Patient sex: F
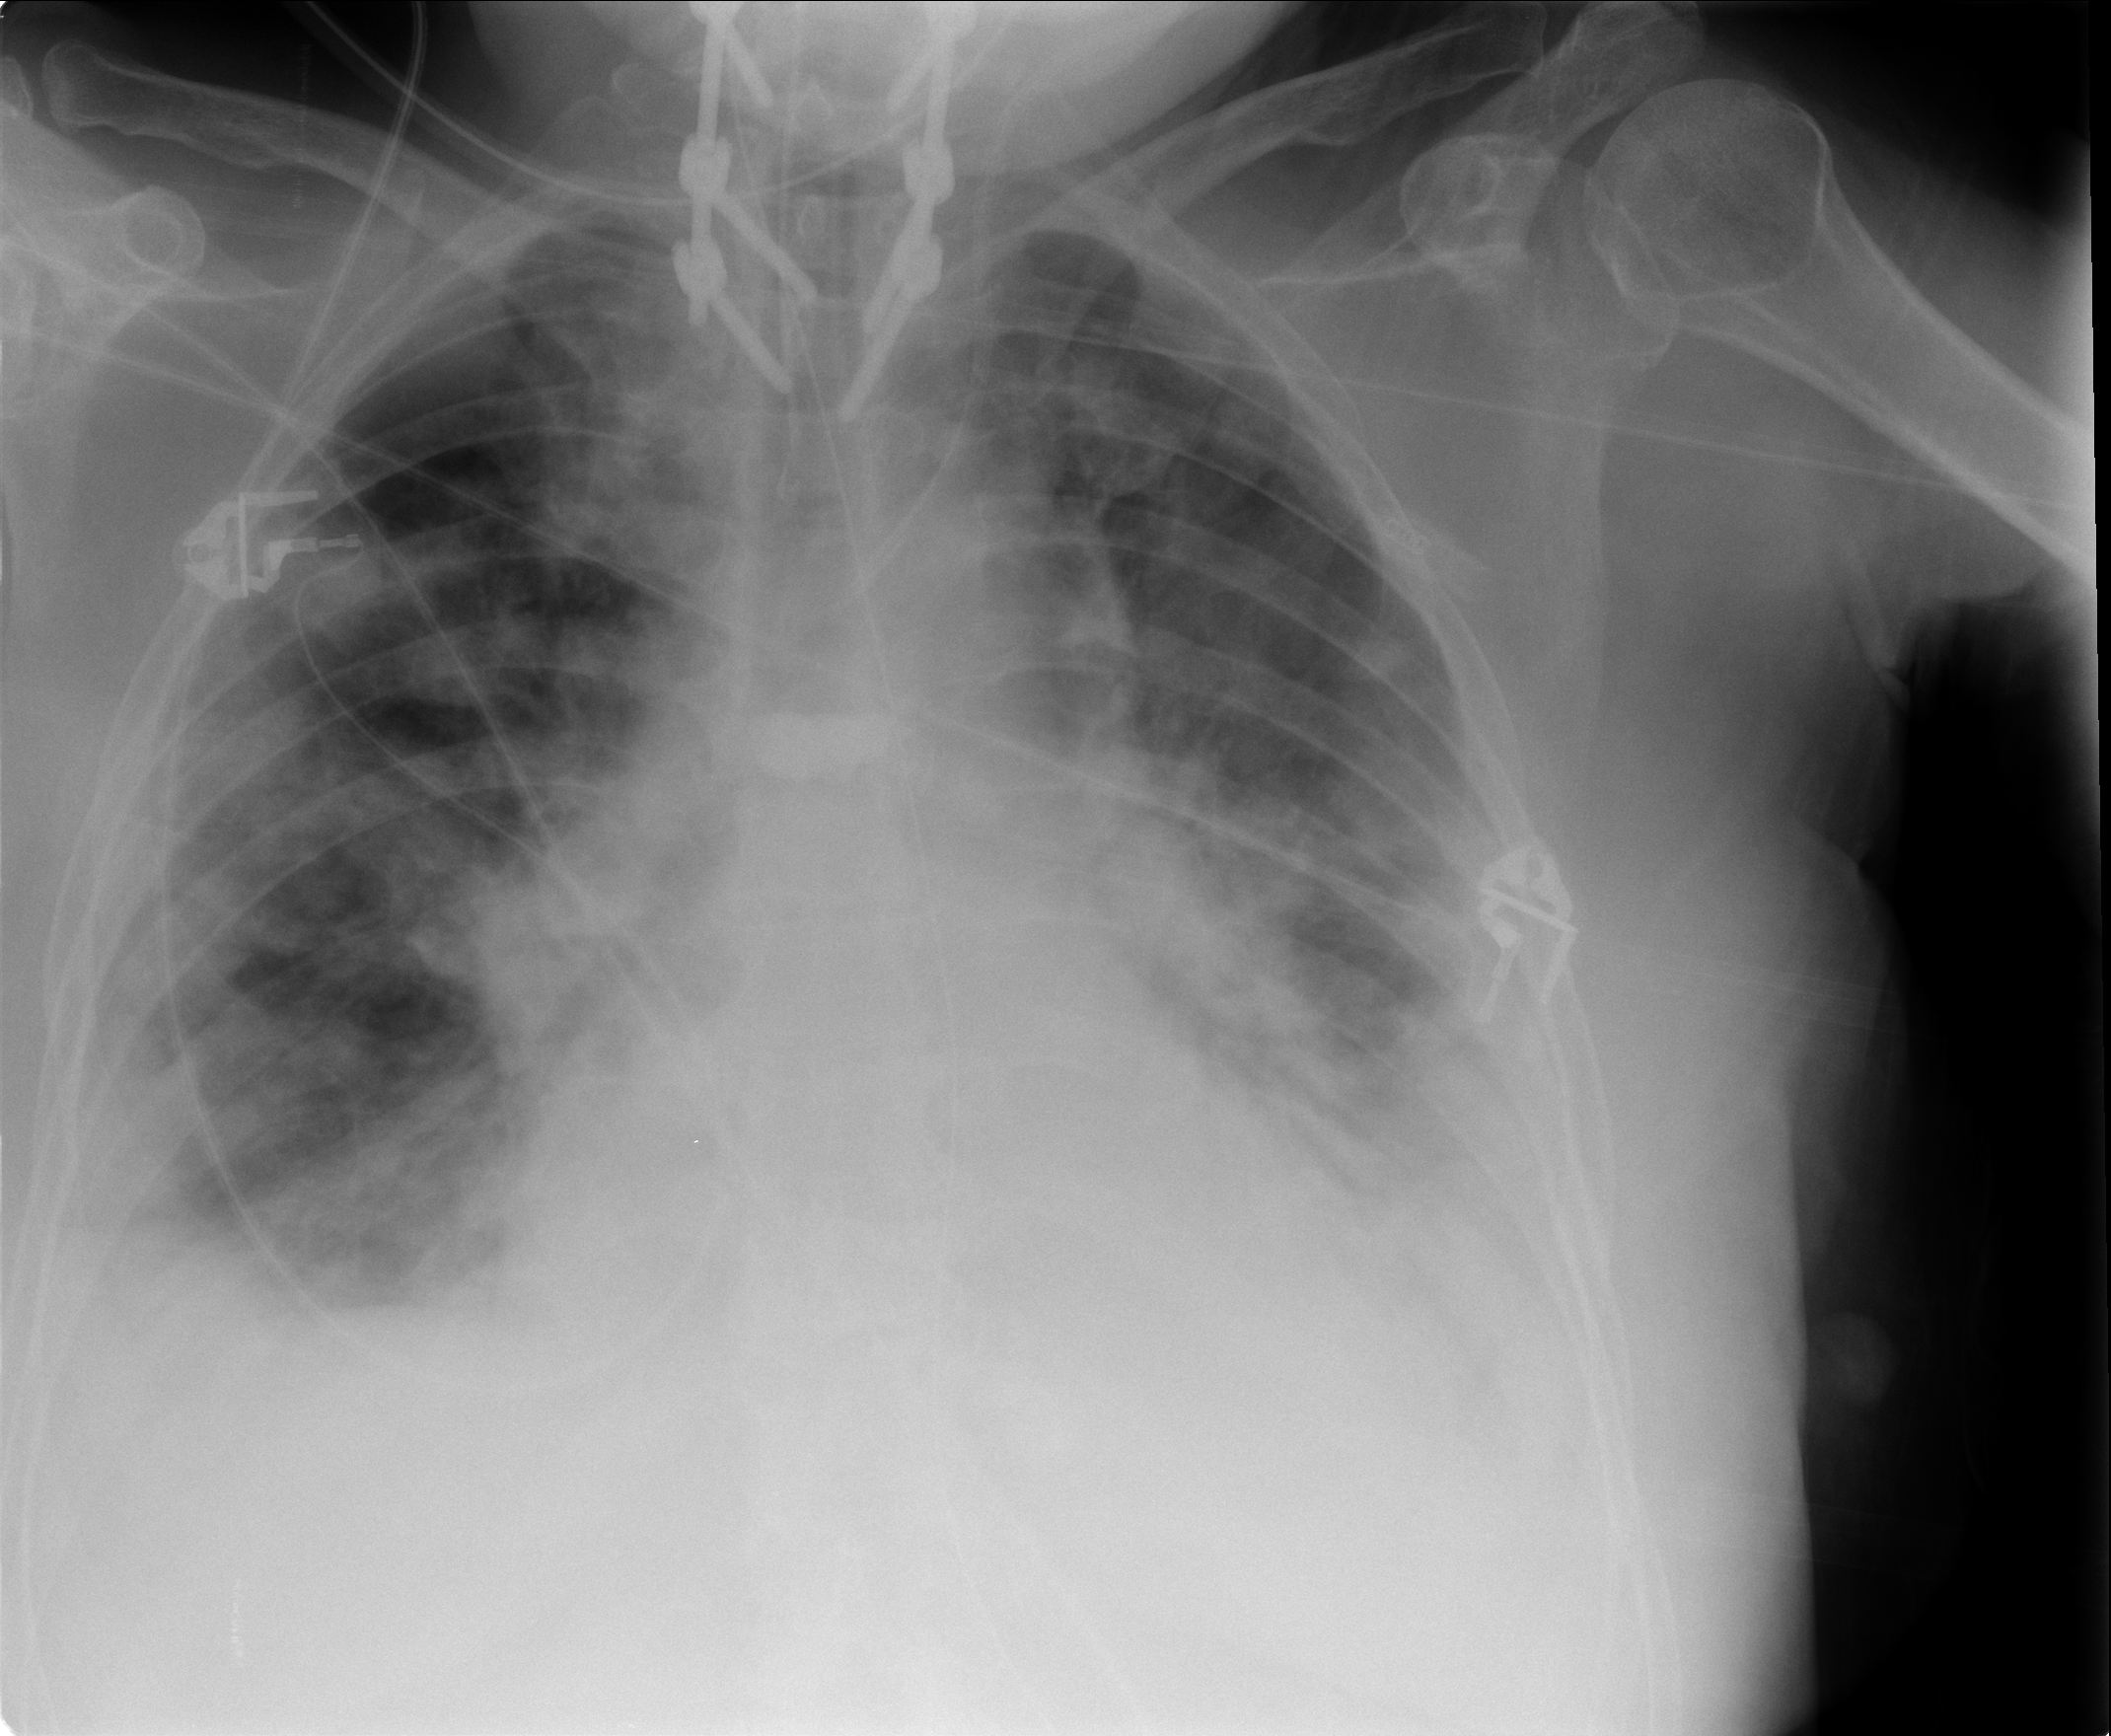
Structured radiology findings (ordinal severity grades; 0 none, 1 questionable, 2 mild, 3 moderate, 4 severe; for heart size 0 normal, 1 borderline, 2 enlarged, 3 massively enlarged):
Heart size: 1
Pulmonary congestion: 0
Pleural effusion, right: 0
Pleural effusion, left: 2
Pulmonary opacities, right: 3
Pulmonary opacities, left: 3
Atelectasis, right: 2
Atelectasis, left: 2